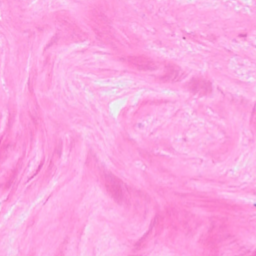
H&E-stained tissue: Breast